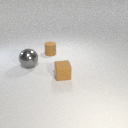
small brown rubber cube in front of small brown rubber cylinder